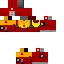
A male robot skin with dark skin, wearing brown helmet dressed in a red armor chest and red pants, featuring a closed mouth.